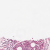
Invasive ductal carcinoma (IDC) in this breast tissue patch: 0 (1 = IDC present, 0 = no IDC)